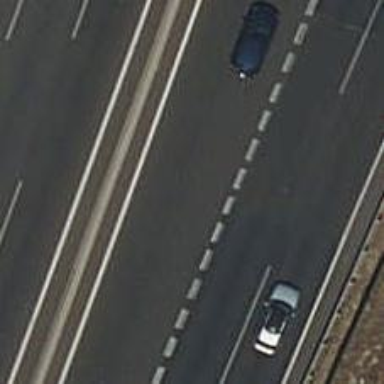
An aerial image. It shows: View of motorway.